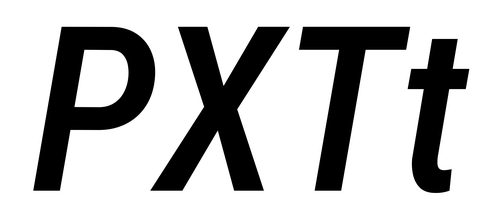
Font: Roboto-Italic_Condensed_Medium_Italic